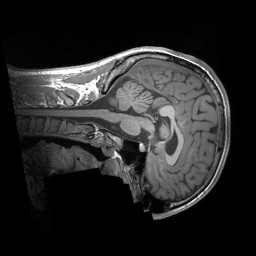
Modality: T1w
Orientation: sagittal
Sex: male
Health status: ill
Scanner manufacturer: siemens
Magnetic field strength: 3 T
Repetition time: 1.66 s
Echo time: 0.00254 s